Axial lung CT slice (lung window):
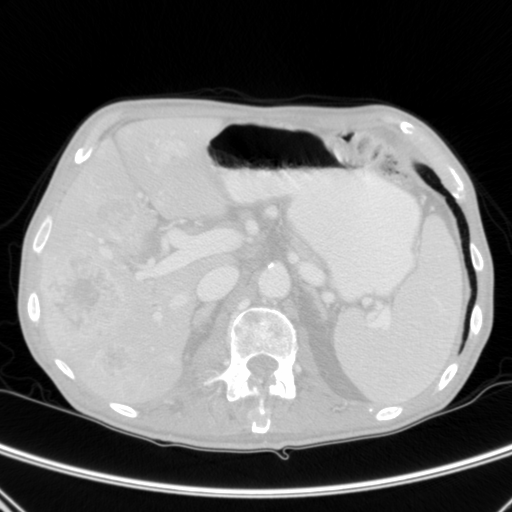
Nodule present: no